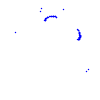
Particle: proton